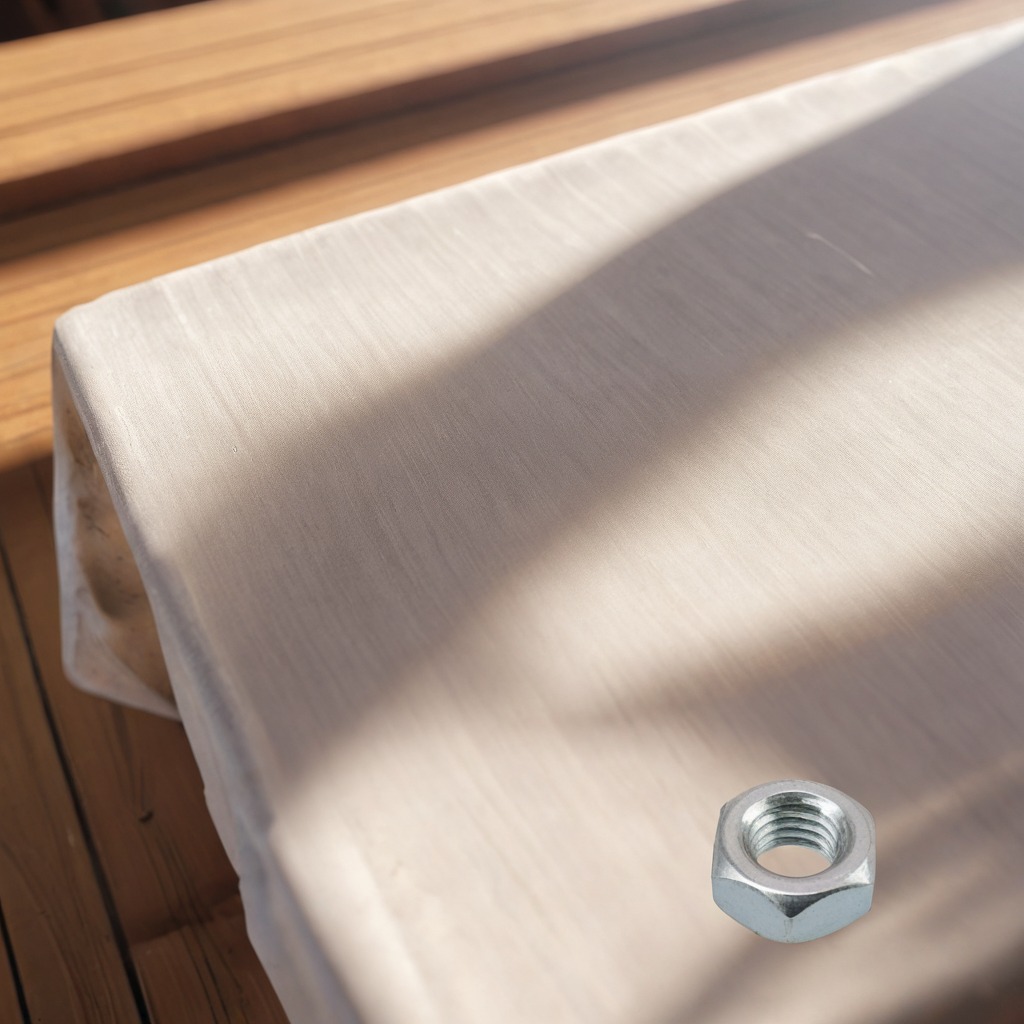
A metal nut lies on a wooden table in an outdoor workshop during daytime bright natural light soft shadows worn but beneath the cloth.